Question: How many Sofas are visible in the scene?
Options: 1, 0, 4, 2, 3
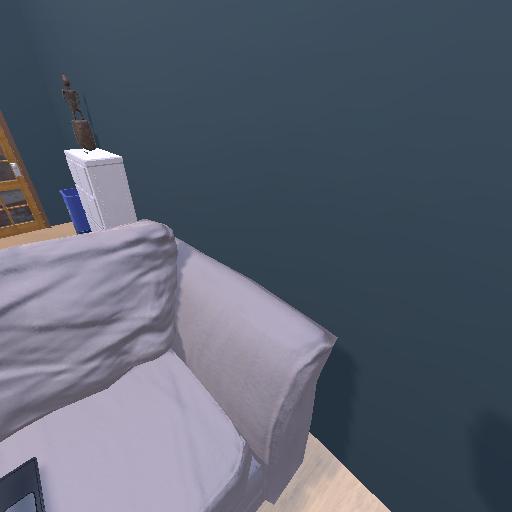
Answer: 1